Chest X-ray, AP view. Patient: 65 years old, sex F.
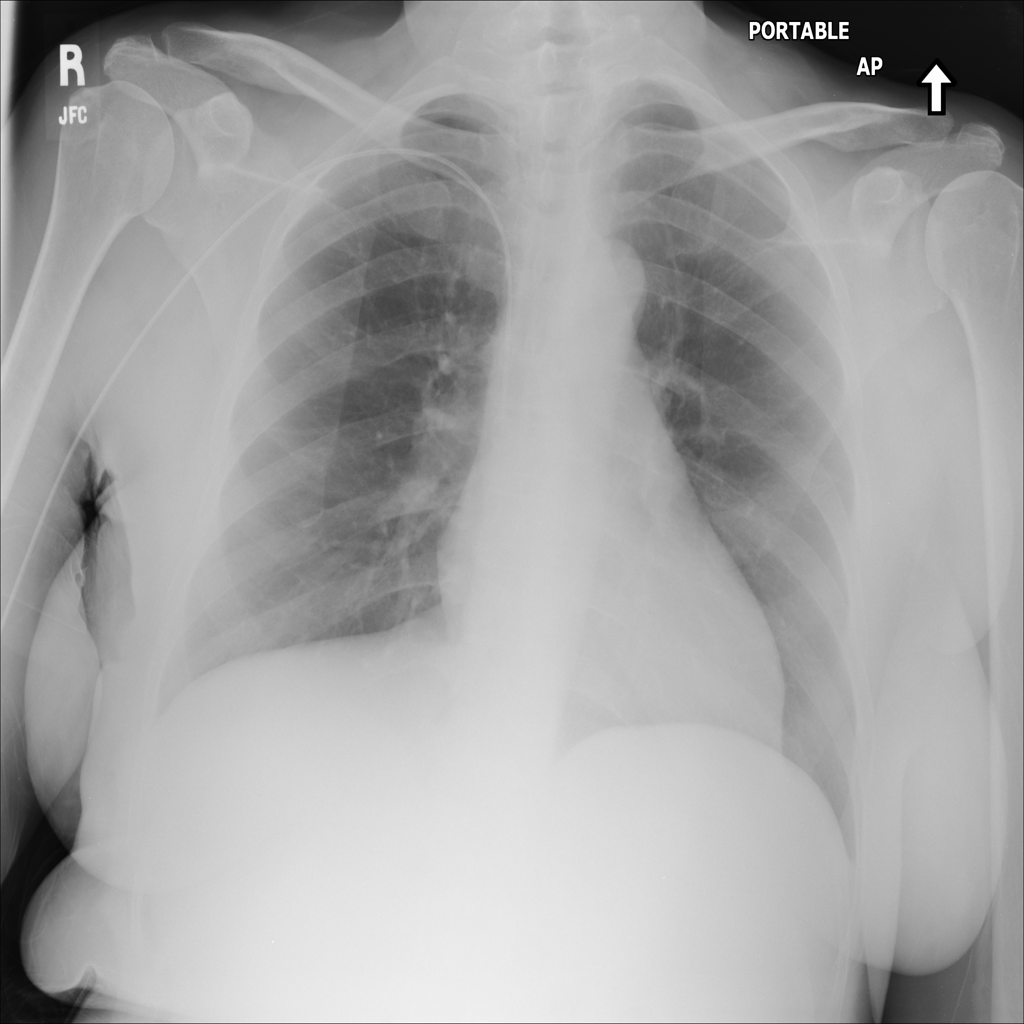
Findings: No Finding